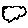
Label: cloud